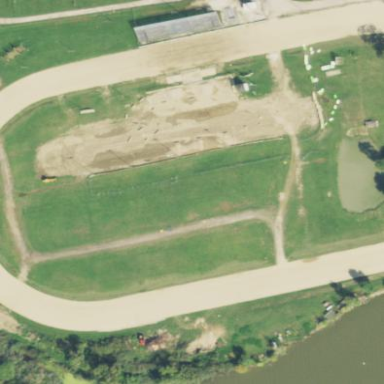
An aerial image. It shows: Track designed for horse racing in leisure land setting.